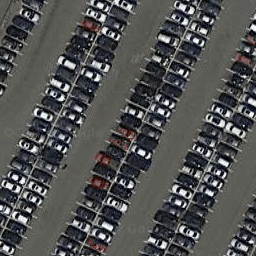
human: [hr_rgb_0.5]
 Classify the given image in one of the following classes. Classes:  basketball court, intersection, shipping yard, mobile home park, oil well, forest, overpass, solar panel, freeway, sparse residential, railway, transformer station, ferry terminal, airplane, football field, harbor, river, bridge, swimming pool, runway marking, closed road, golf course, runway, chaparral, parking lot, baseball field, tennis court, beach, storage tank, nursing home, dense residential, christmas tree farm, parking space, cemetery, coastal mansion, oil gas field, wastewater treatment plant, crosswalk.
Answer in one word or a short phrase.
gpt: parking lot